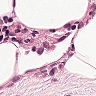
Metastatic tissue present: no